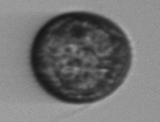
Label: Margalefidinium